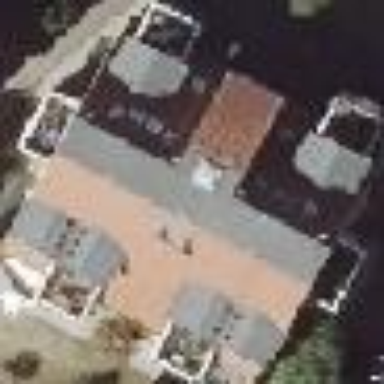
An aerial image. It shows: Gabled roof on building that houses apartments.